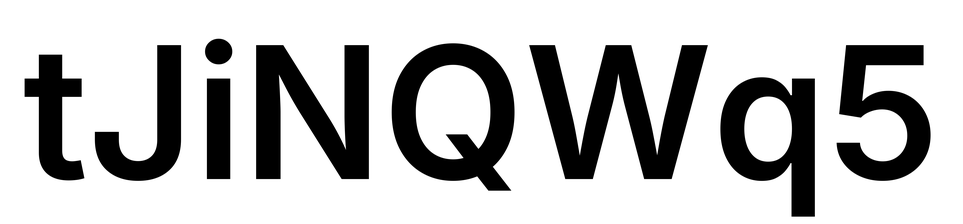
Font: Inter_SemiBold